Question: The text printed using geom_text is not very clear. How can I make it more clear?
'''
data = data.frame(rnorm(1000))
colnames(data) = "numOfX"
m <- ggplot(data, aes(x=numOfX))
m + geom_histogram(colour = "blue", fill = "white", binwidth = 0.5) +
annotate("segment", x=10,xend=10,y=20,yend=0,arrow=arrow(), color="blue") +
geom_text(aes(10, 30, label="Observed
value"), color = "blue")
'''

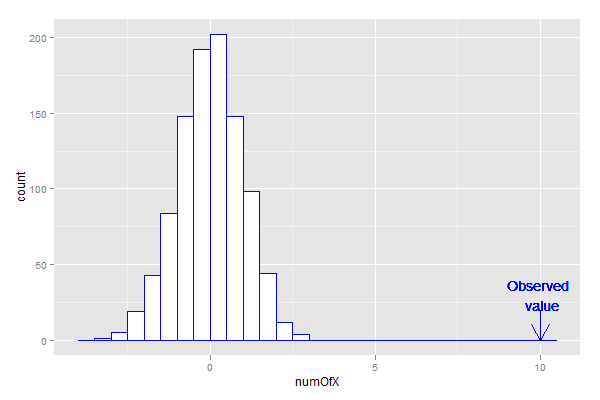
Answer: Use 'annotate' for the text as well as the arrow:
'''
m + geom_histogram(colour = "blue", fill = "white", binwidth = 0.5) +
annotate("segment", x=10,xend=10,y=20,yend=0,arrow=arrow(), color="blue") +
annotate("text", x=10, y=30, label="Observed
value", color = "blue")
'''

---
The reason is that 'geom_text' overplots the text for each row of data in the data frame, whereas 'annotate' plots the text only once. It is this overplotting that causes the bold, pixellated text.
A similar question was asked recently:
- <URL>